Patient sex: M
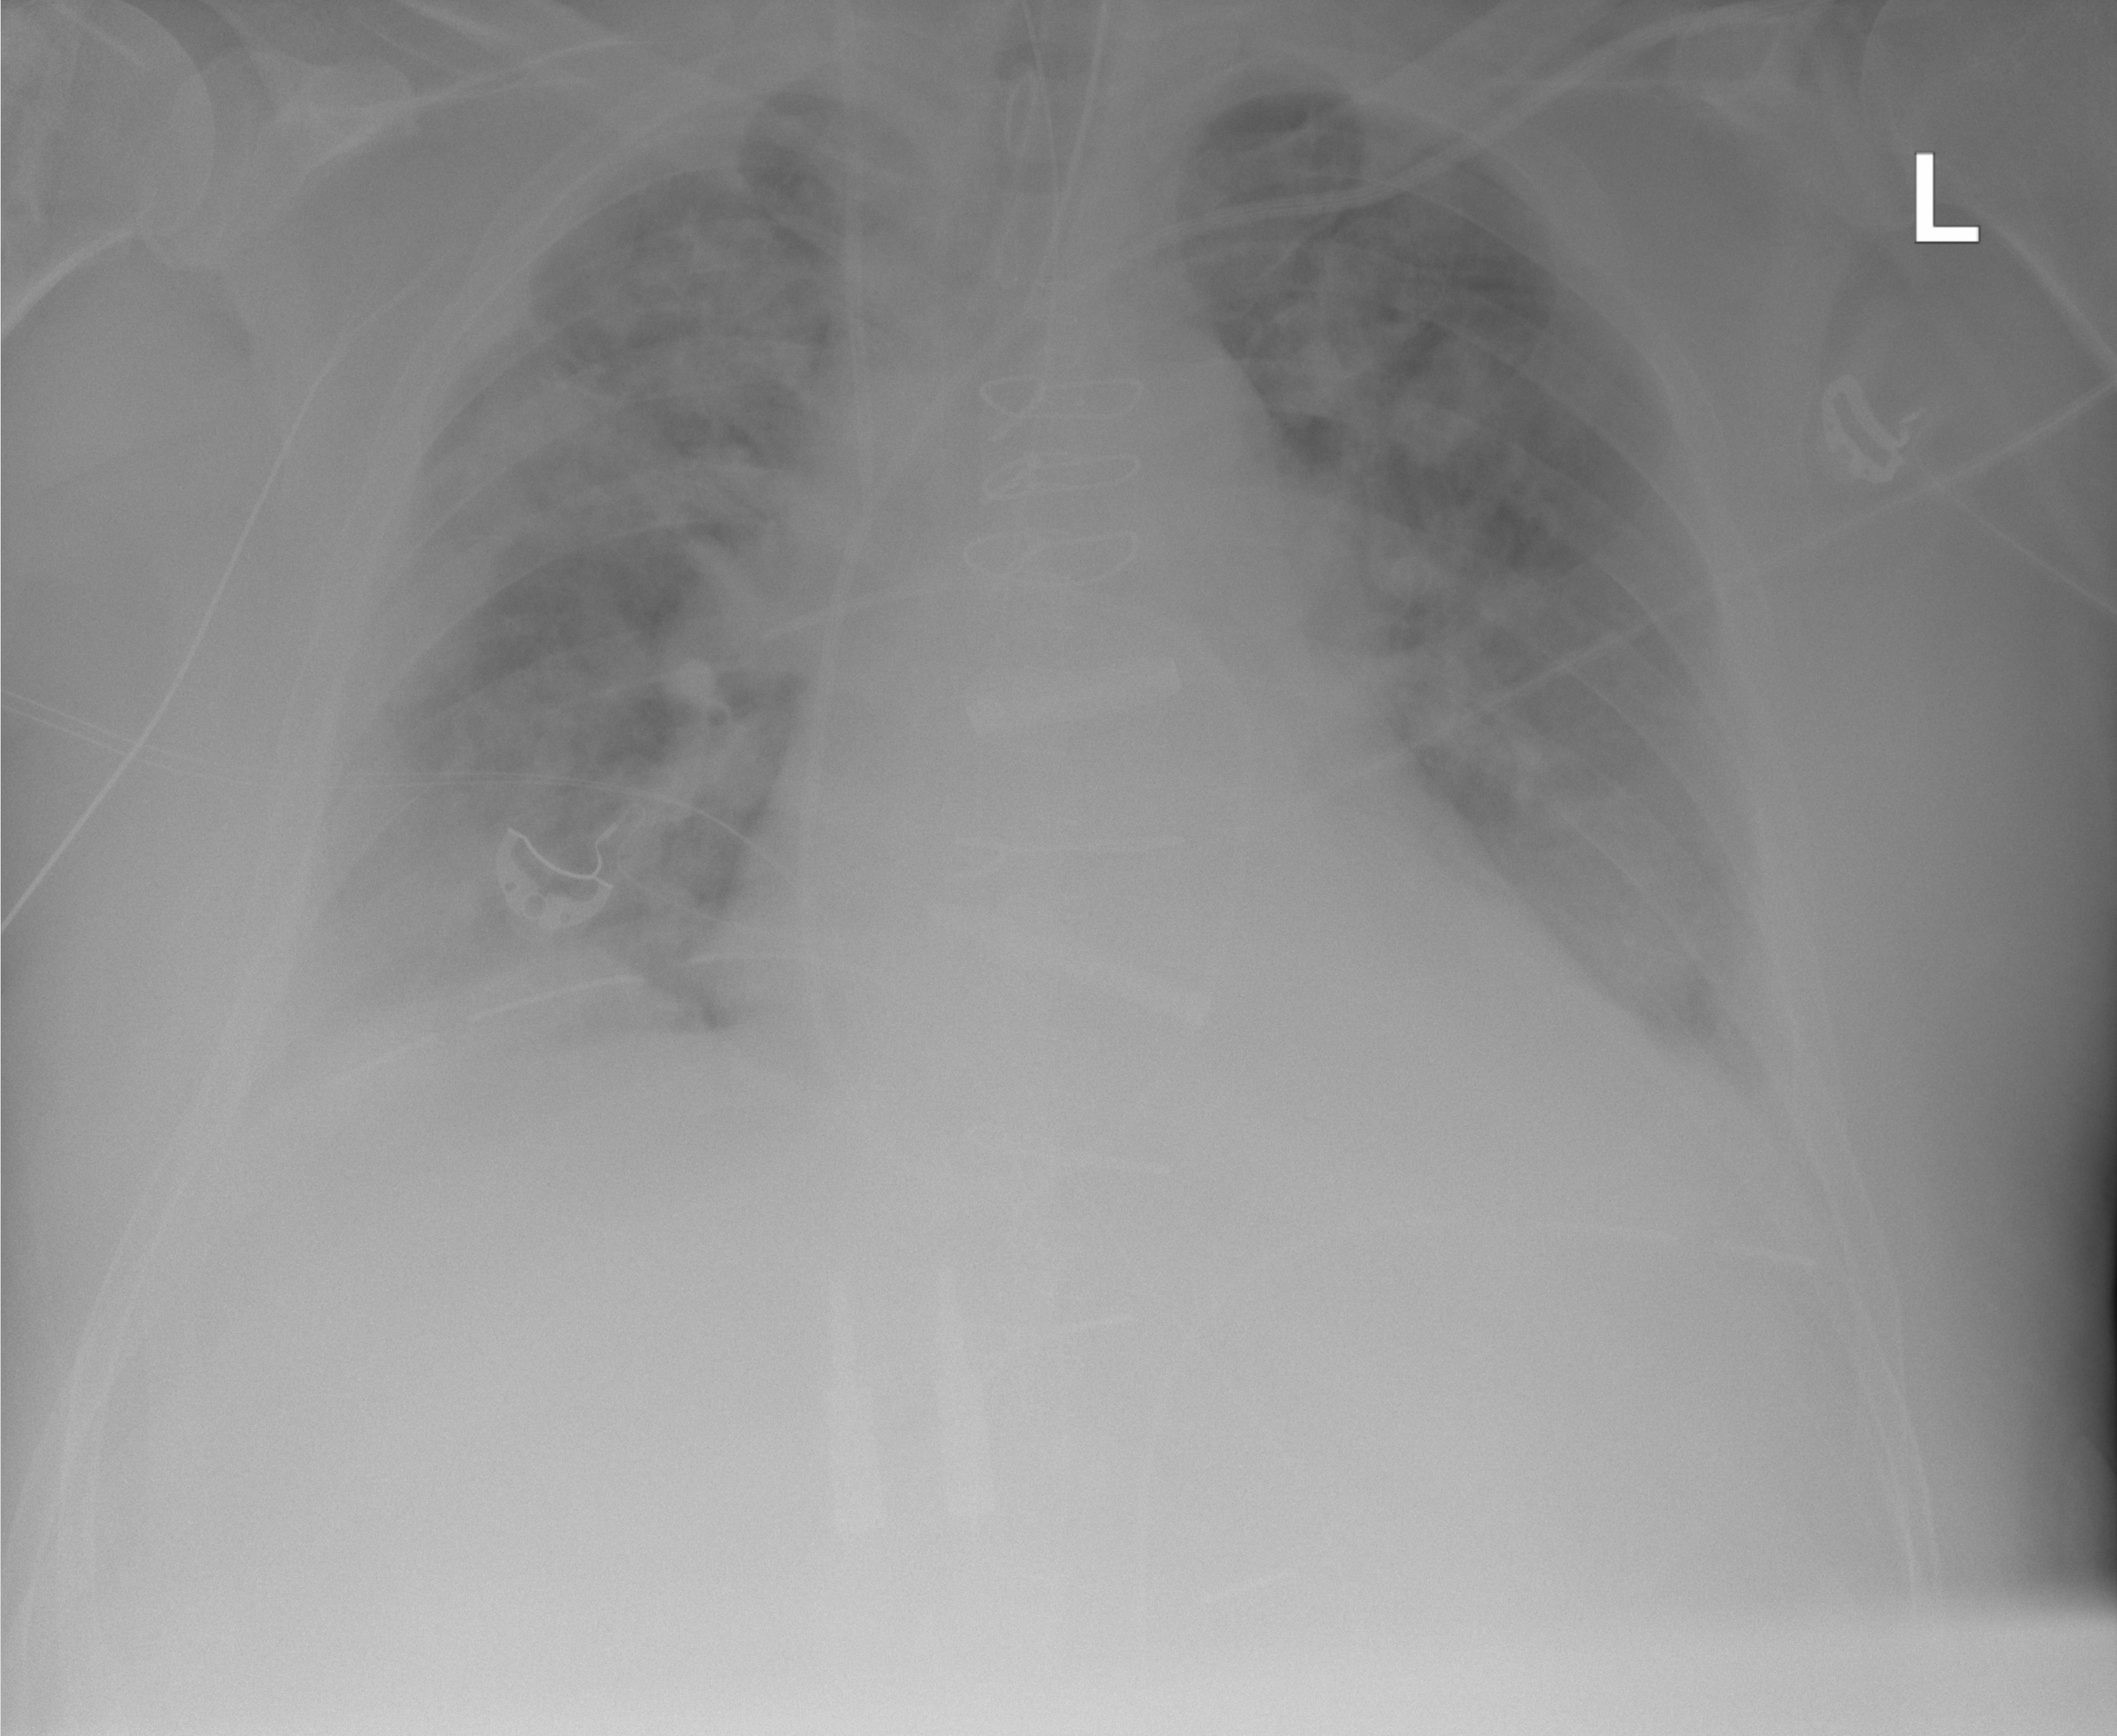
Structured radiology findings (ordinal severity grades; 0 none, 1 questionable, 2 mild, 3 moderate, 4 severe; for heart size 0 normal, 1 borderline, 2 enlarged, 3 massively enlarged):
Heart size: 2
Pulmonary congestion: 2
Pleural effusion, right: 2
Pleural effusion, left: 2
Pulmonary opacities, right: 3
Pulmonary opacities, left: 2
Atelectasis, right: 2
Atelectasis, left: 2